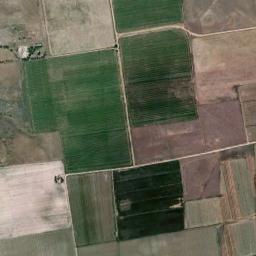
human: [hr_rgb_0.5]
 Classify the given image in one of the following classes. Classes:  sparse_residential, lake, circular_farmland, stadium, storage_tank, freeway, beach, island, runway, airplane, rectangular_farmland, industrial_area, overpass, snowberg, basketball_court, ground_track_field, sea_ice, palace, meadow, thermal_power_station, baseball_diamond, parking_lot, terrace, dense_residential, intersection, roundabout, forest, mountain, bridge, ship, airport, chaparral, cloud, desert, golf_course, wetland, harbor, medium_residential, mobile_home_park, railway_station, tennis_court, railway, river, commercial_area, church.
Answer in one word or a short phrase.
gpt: rectangular_farmland